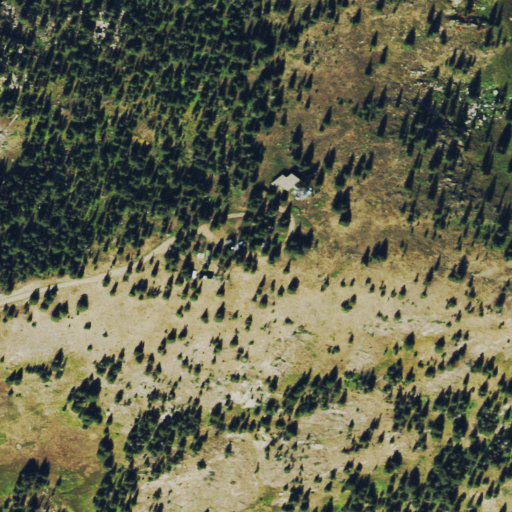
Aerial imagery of mountain in Colorado named Mount Werner containing shrub, evergreen forest, woody wetlands, low intensity development, and herbaceous wetlands